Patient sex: M
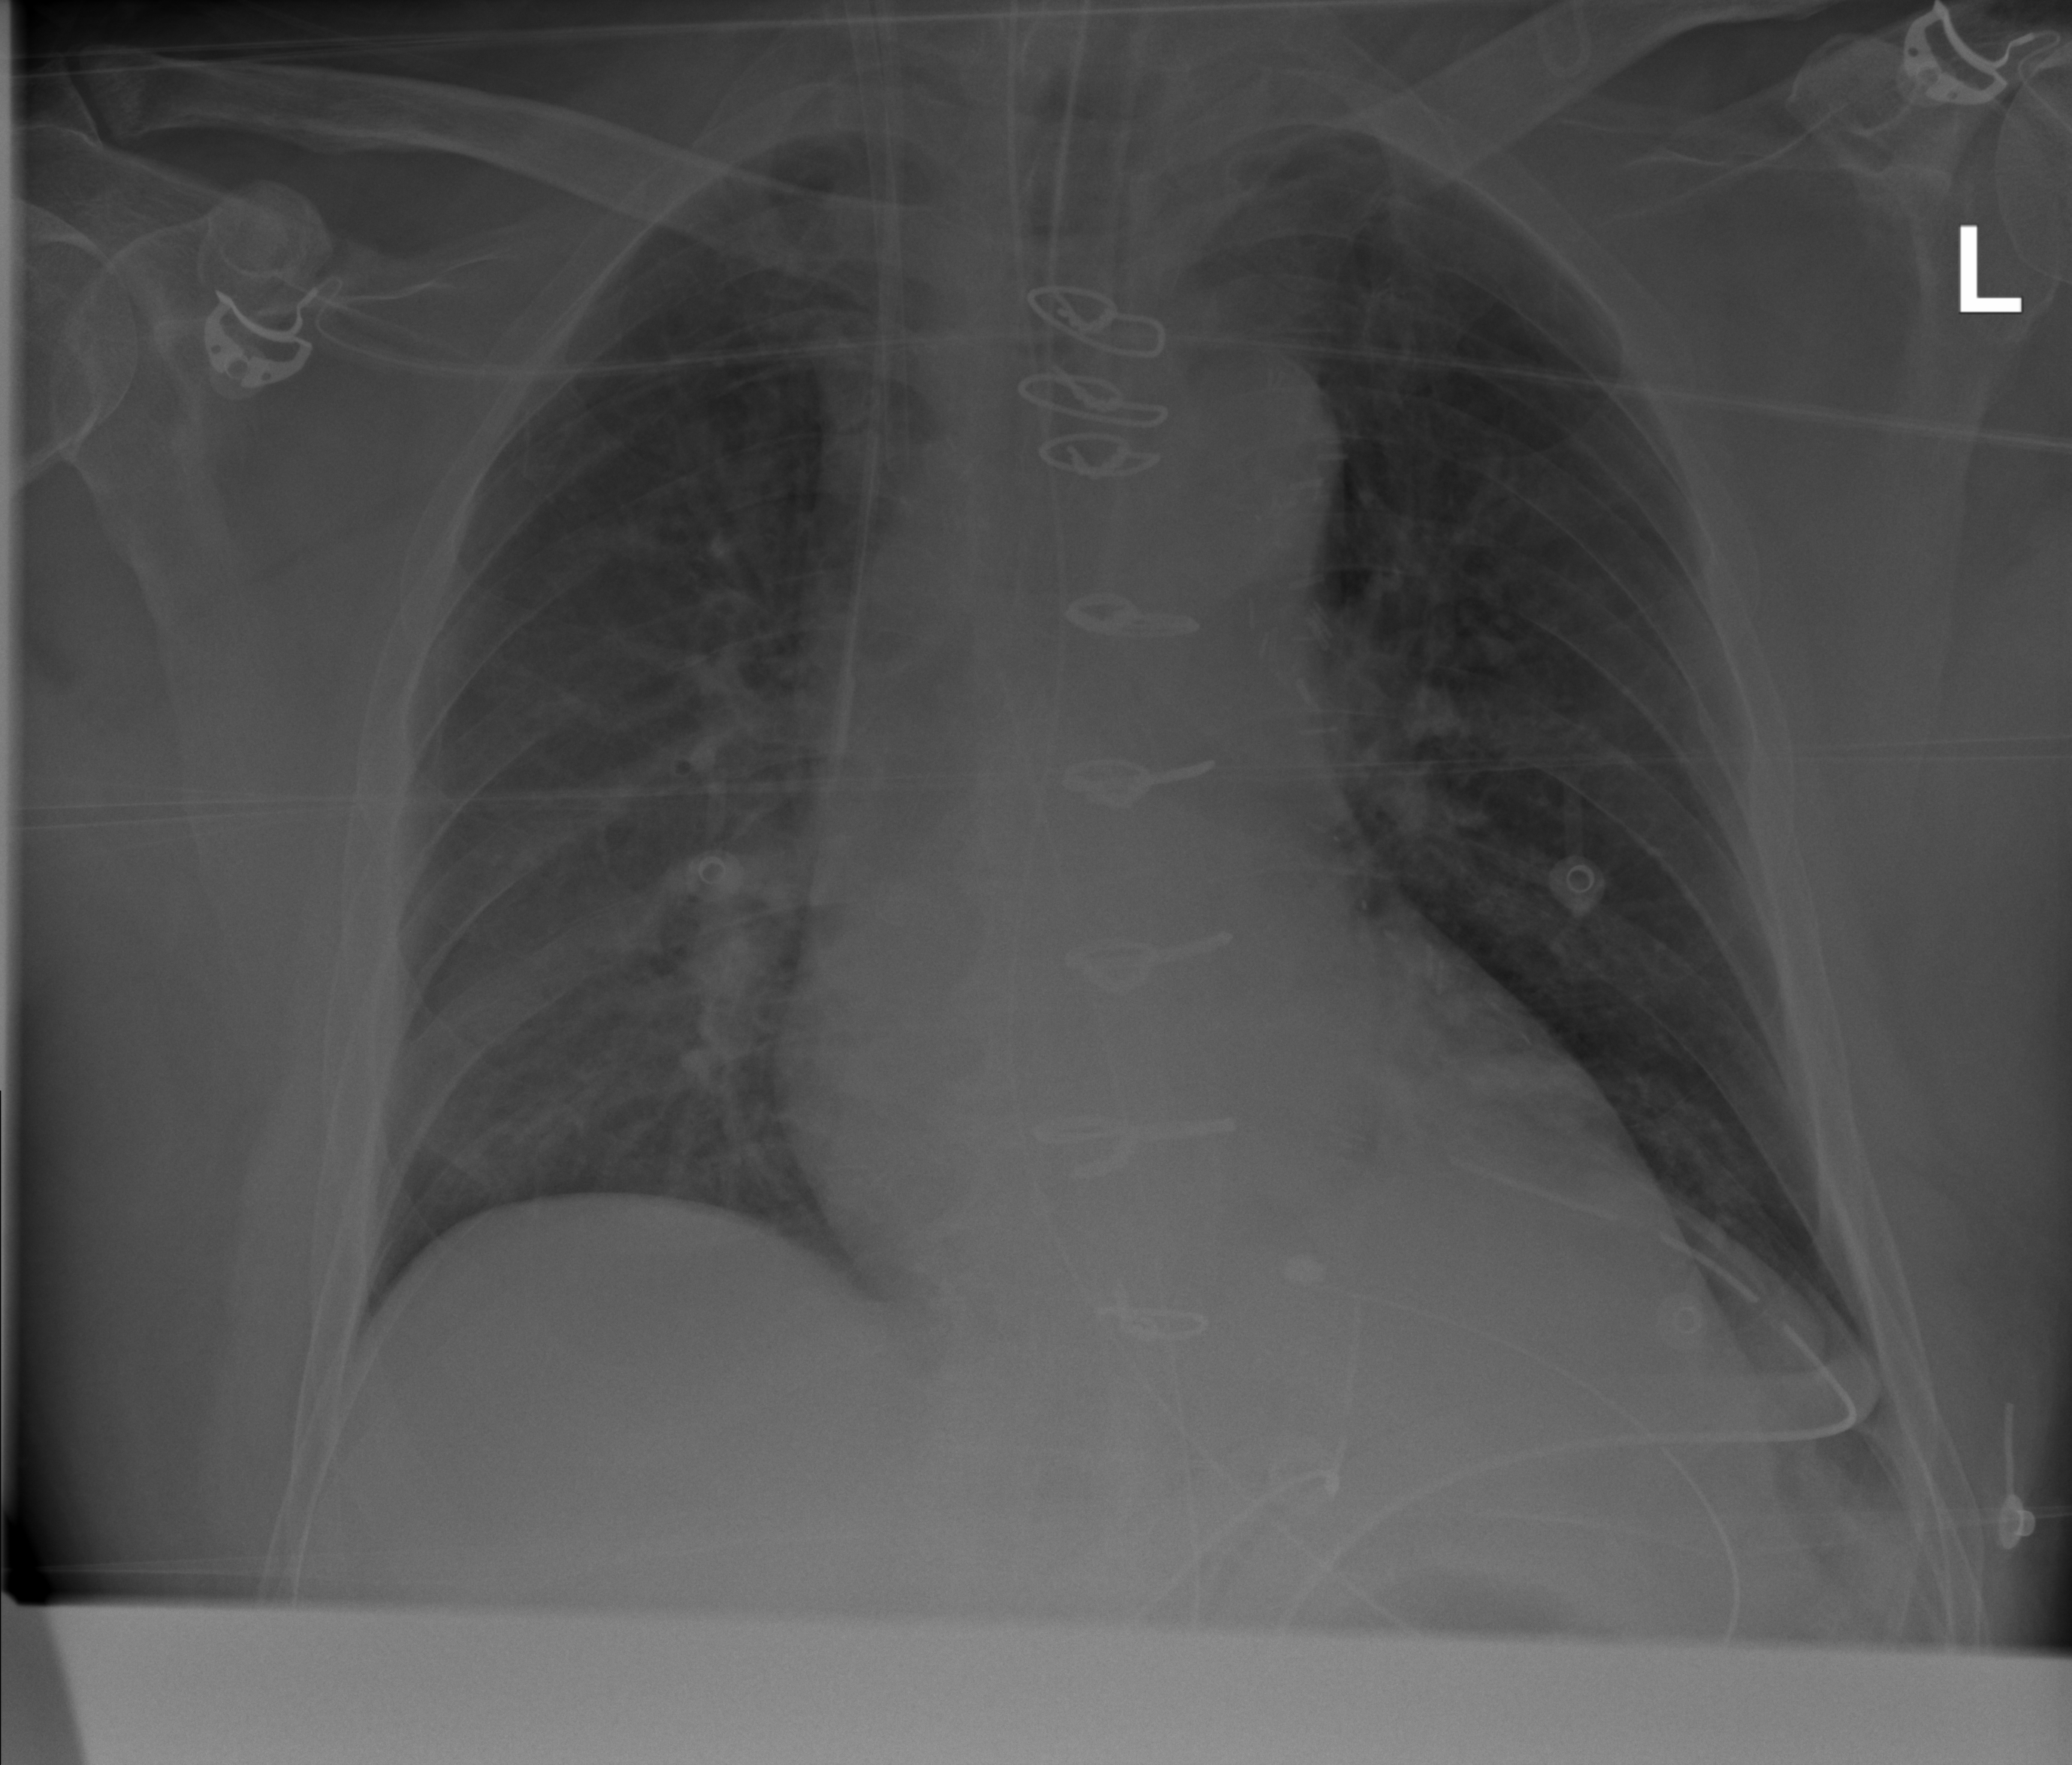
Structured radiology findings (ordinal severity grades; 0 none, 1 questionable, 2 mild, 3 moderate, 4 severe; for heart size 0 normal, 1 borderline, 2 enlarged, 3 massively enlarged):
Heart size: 2
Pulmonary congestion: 0
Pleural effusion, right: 2
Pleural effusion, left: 0
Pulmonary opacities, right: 0
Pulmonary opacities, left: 0
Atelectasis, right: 2
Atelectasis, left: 0